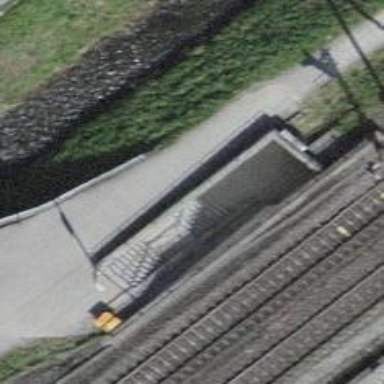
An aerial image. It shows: Road with steps.